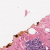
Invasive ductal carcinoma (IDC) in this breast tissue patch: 0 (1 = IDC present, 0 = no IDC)